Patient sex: M
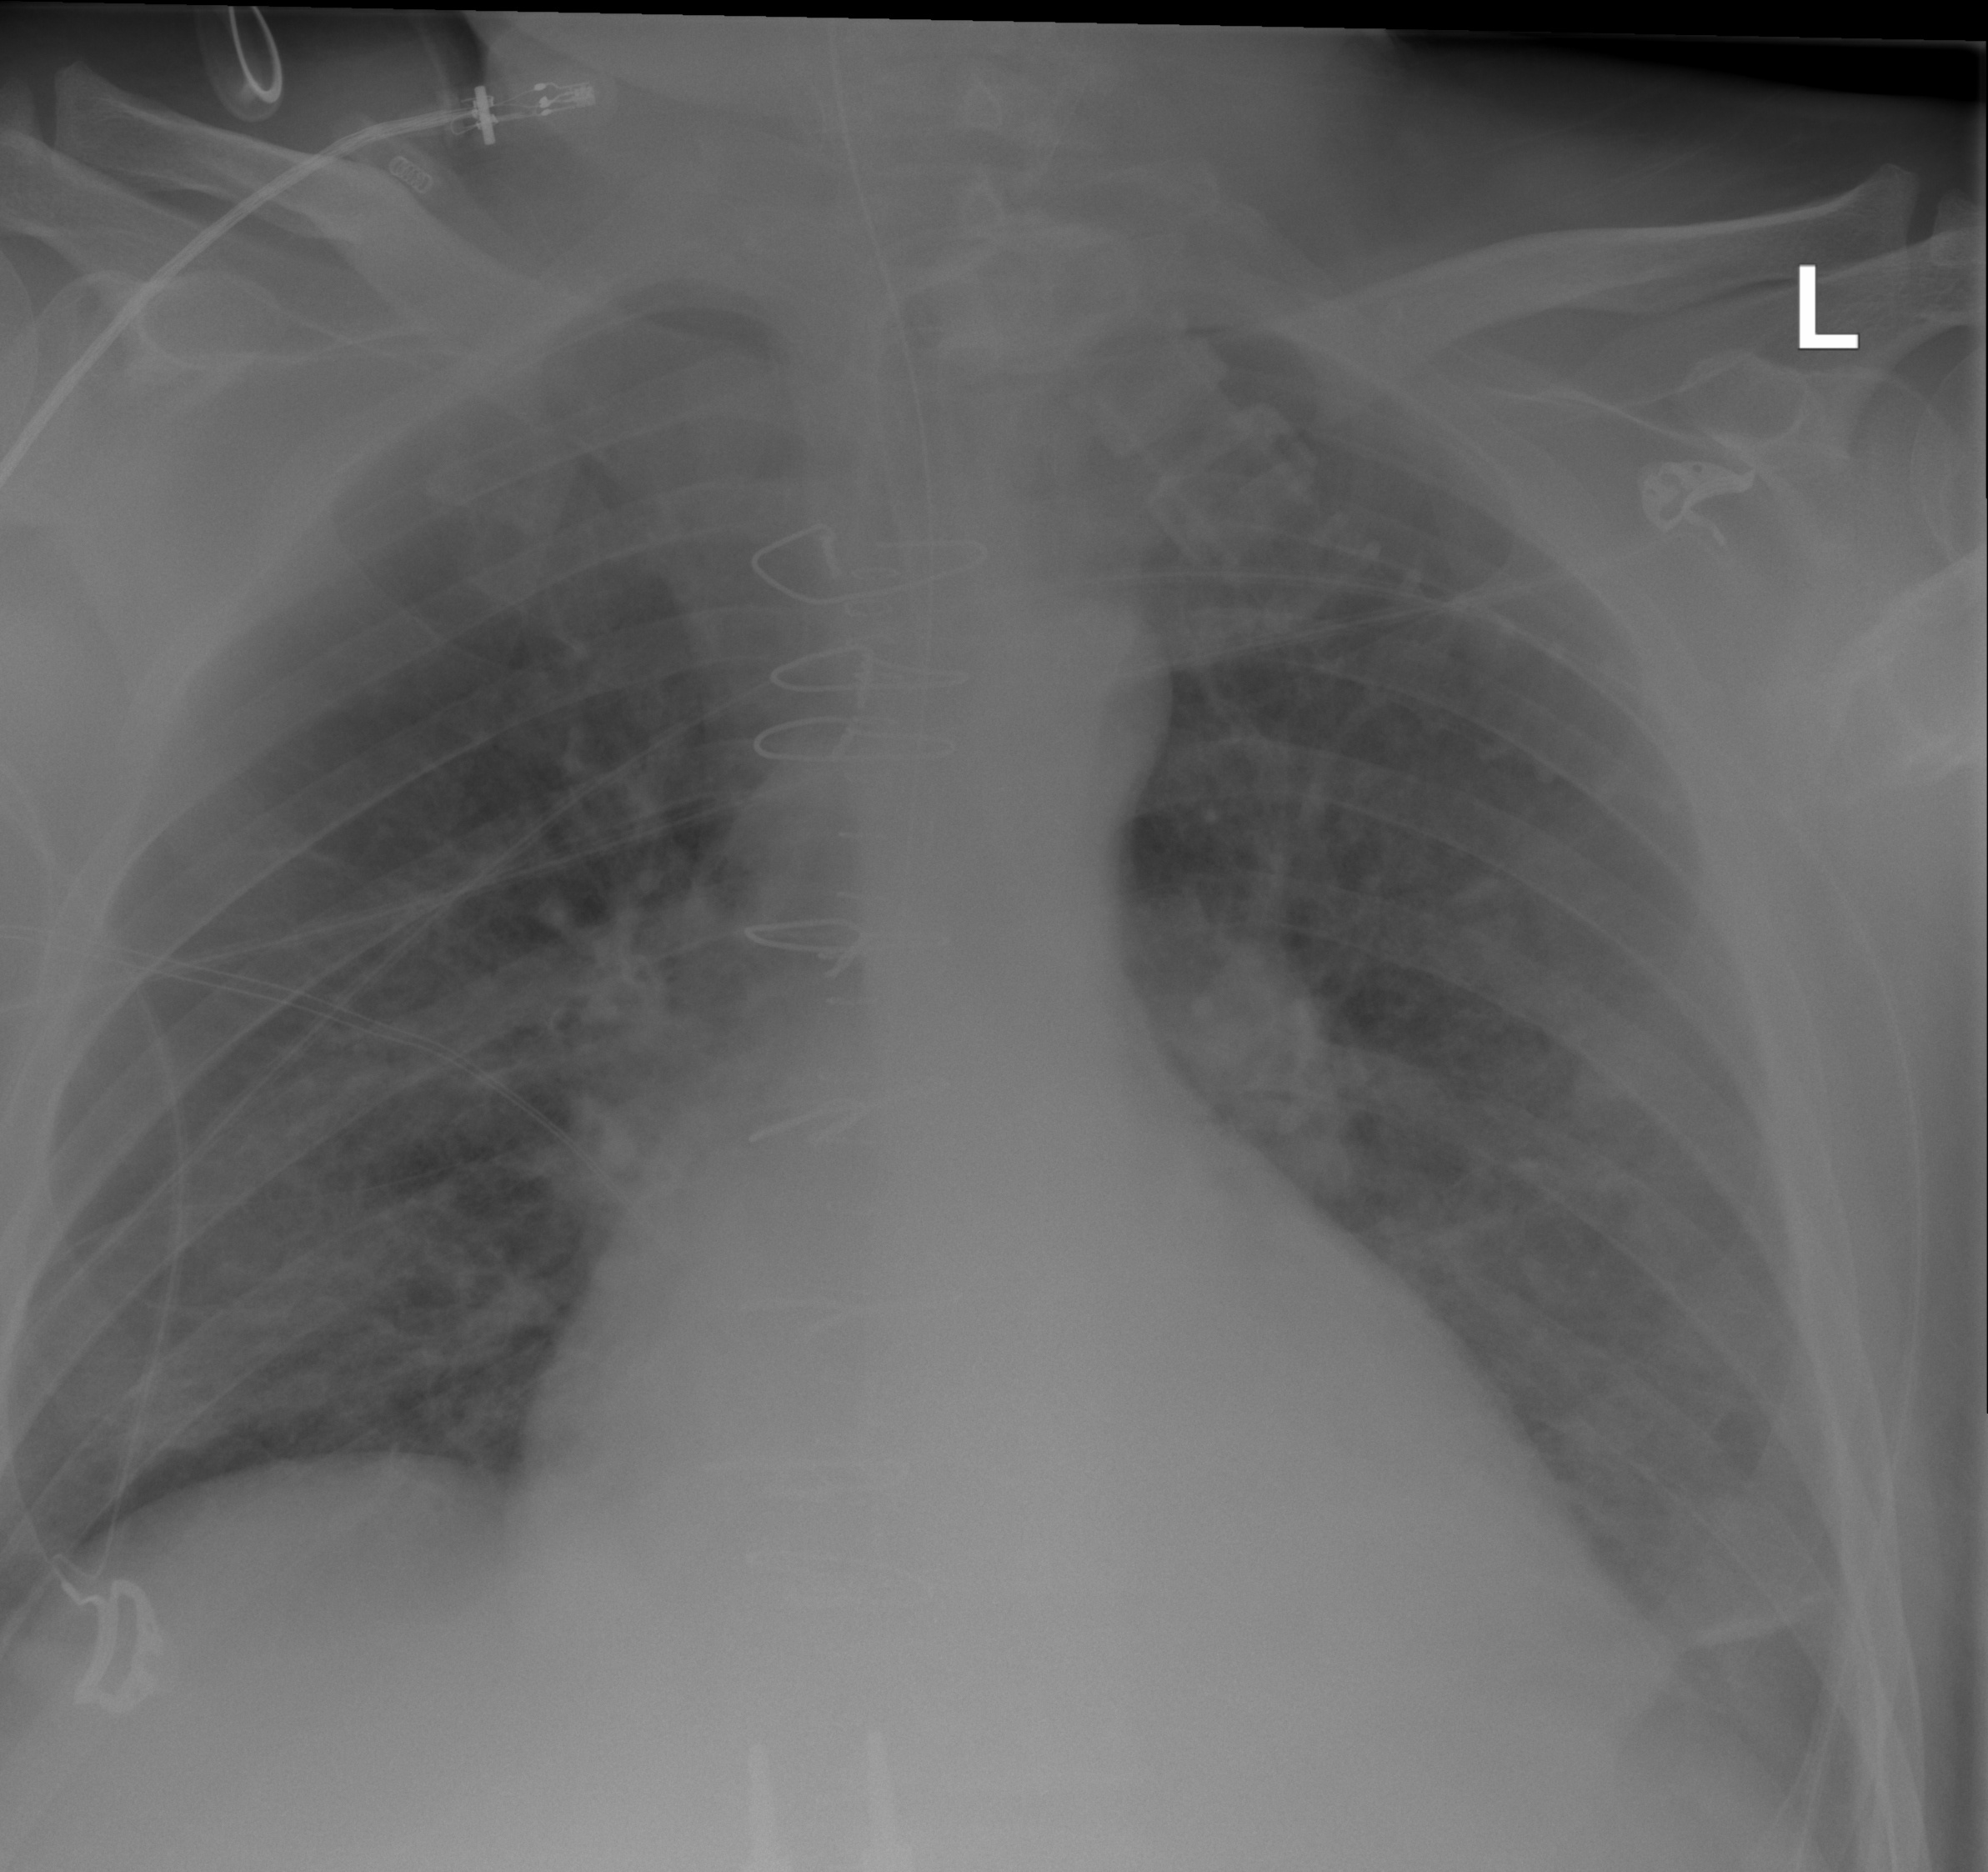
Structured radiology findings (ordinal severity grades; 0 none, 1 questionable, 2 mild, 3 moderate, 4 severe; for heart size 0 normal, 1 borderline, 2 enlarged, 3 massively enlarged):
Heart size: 2
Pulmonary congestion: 1
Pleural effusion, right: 0
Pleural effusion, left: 1
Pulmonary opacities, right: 0
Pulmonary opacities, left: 0
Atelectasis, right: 2
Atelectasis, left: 2